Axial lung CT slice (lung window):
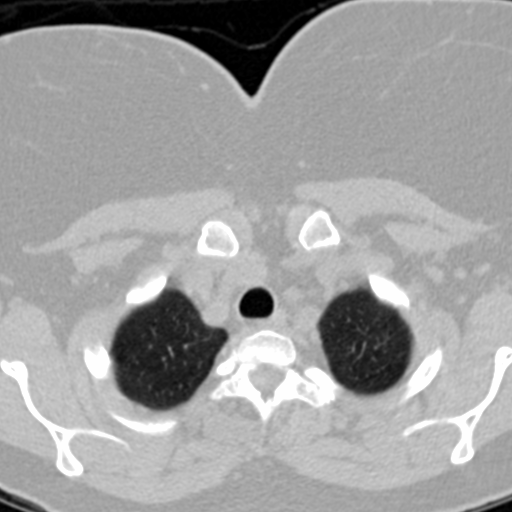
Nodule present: no